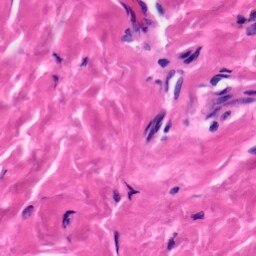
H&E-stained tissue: Skin